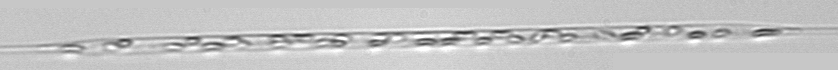
Label: Rhizosolenia